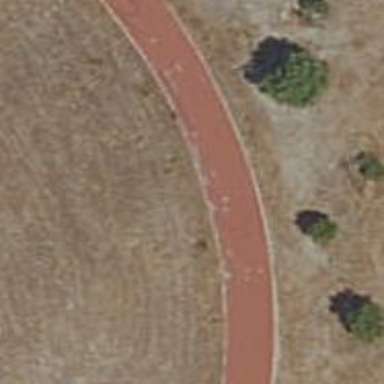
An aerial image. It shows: Asphalt cycleway.